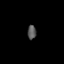
Tissue: lung
Cell type: Epithelial cells
Senescence score: 0.2046
Nuclear area (px): 124
Mean DAPI intensity: 84.145